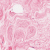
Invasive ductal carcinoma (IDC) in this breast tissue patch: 0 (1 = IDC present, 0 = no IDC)